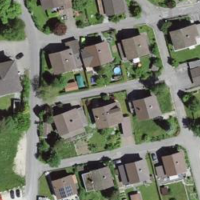
EUNIS habitat code: 55
Species observed at this site:
Allium schoenoprasum